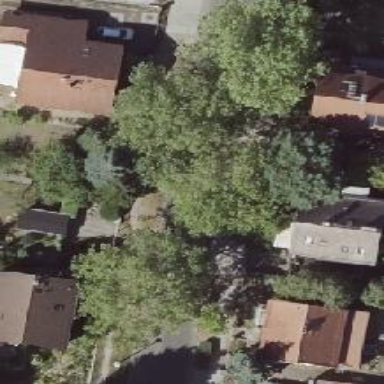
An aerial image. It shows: Avenue of deciduous broadleaved trees.